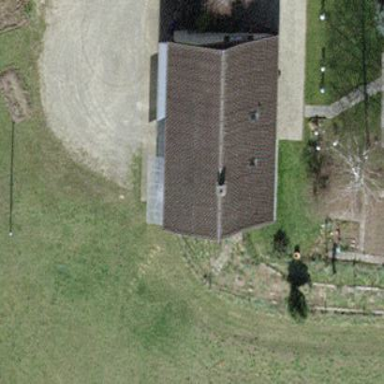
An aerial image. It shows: Gabled roof farm building.